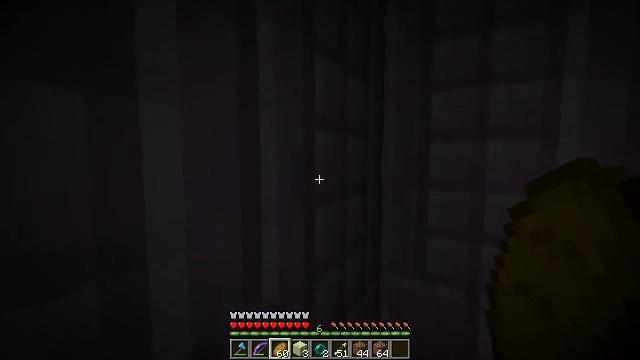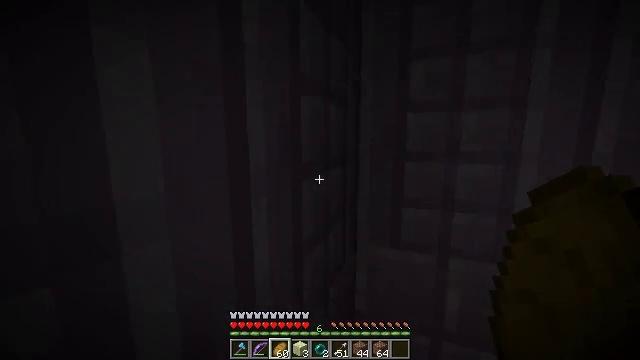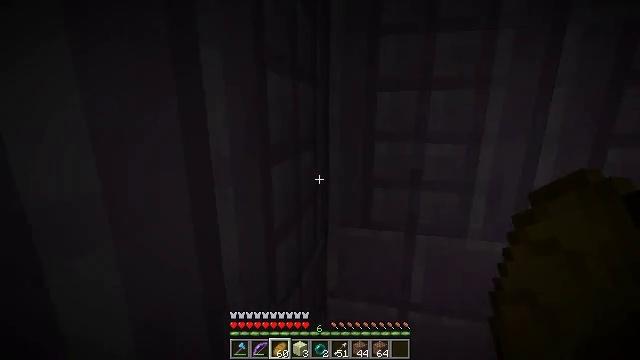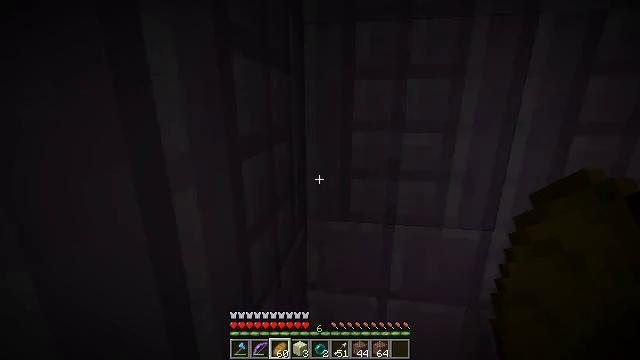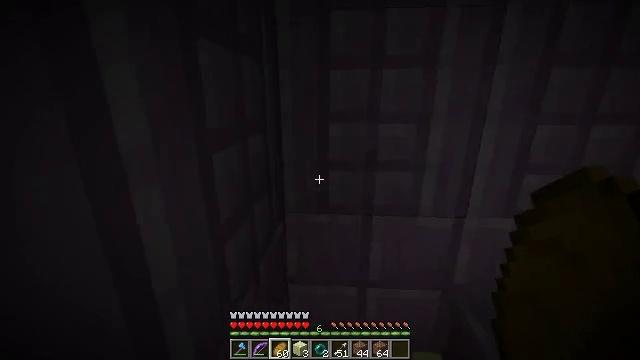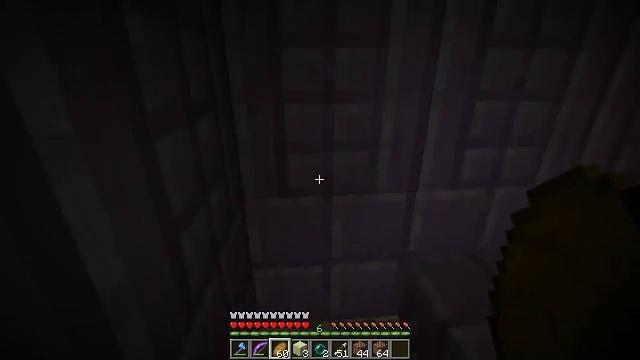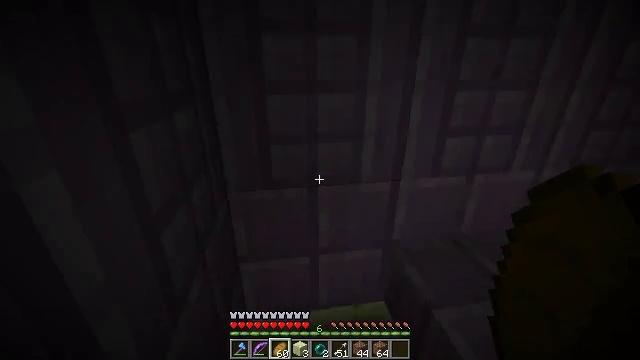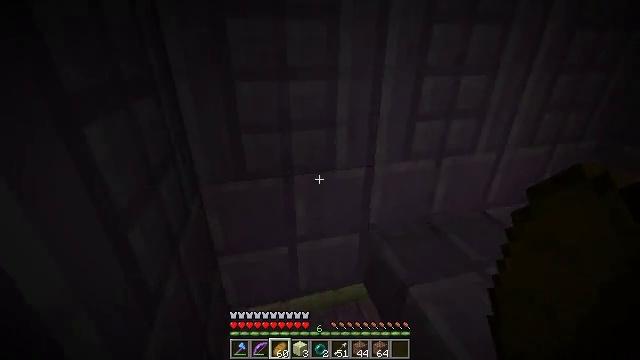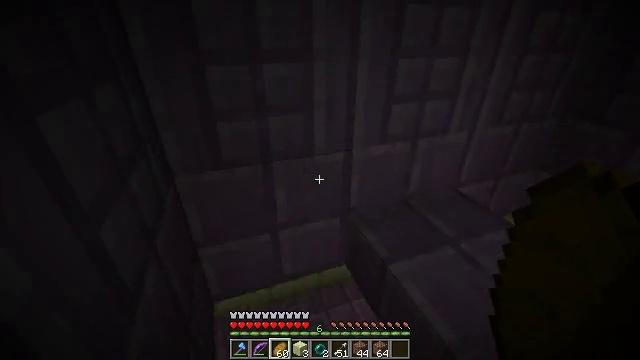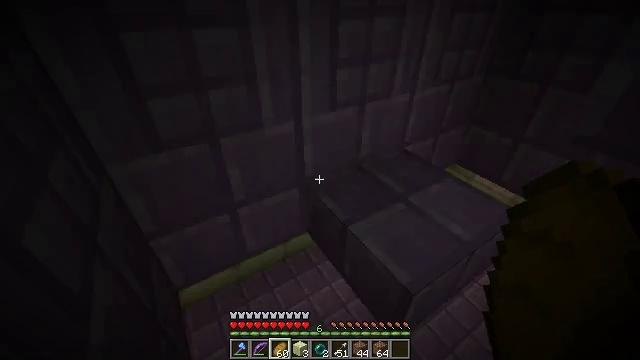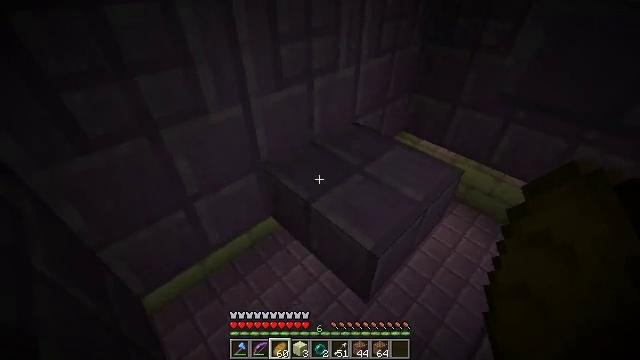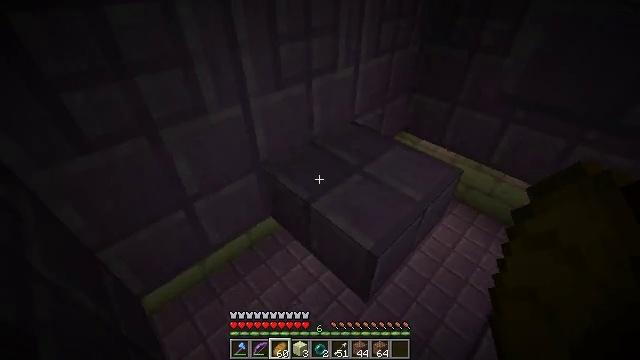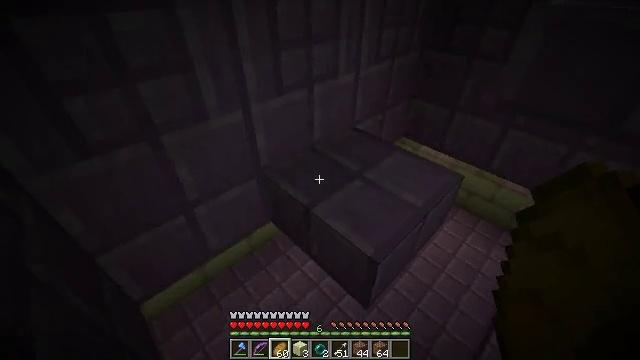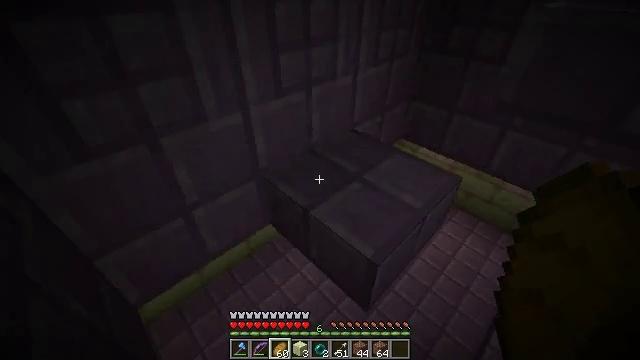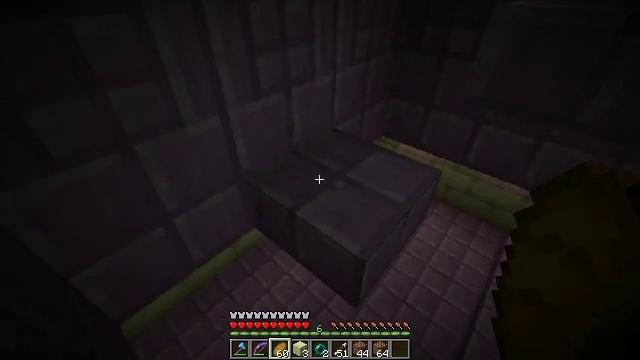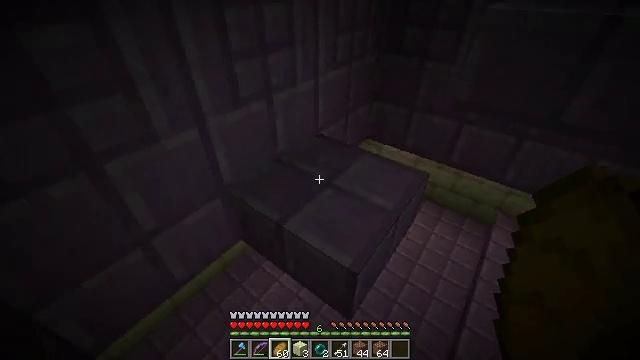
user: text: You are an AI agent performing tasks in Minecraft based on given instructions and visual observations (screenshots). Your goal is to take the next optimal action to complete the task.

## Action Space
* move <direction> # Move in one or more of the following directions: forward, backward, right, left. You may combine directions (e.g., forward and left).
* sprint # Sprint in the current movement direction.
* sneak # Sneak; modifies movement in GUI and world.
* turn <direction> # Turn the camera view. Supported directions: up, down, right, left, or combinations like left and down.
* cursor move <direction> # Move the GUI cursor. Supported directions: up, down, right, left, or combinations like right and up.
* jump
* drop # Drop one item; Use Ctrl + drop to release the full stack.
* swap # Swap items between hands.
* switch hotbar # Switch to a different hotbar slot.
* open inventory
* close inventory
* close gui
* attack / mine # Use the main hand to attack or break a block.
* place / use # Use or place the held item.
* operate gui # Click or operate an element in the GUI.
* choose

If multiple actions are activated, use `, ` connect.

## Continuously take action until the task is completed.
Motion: motion action
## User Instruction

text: Attack the purpur slab to gather it.
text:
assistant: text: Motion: move forward and move left, turn right and down
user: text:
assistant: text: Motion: move forward and move left, turn right and down
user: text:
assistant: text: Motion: move left, turn right and down
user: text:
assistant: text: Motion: turn right and down
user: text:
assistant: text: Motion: turn right and down
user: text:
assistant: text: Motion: turn right and down
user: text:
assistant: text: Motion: turn right and down
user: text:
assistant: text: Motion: turn right and down
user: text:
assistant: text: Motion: turn right and down
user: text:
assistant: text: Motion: turn right and down
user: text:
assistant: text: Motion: no_op
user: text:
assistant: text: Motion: turn up
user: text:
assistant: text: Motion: no_op
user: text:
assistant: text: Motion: turn right
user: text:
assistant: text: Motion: move forward, turn right
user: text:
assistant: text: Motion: move forward, jump
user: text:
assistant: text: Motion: move forward and move left, jump
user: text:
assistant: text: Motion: move forward and move left, turn right, jump
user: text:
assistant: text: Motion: move forward and move left, turn right, jump
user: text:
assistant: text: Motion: move forward and move left, turn right
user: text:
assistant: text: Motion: move forward and move left, turn right
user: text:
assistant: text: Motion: move forward and move left, turn right and up
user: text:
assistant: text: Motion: move forward, turn right and up
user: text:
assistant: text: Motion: turn right
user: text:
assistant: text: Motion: turn right and up
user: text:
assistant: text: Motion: turn right and up
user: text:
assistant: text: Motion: turn right
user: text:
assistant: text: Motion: turn right
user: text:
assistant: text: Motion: no_op
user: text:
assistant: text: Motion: move forward